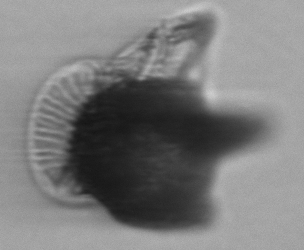
Label: Dinophysis_tripos